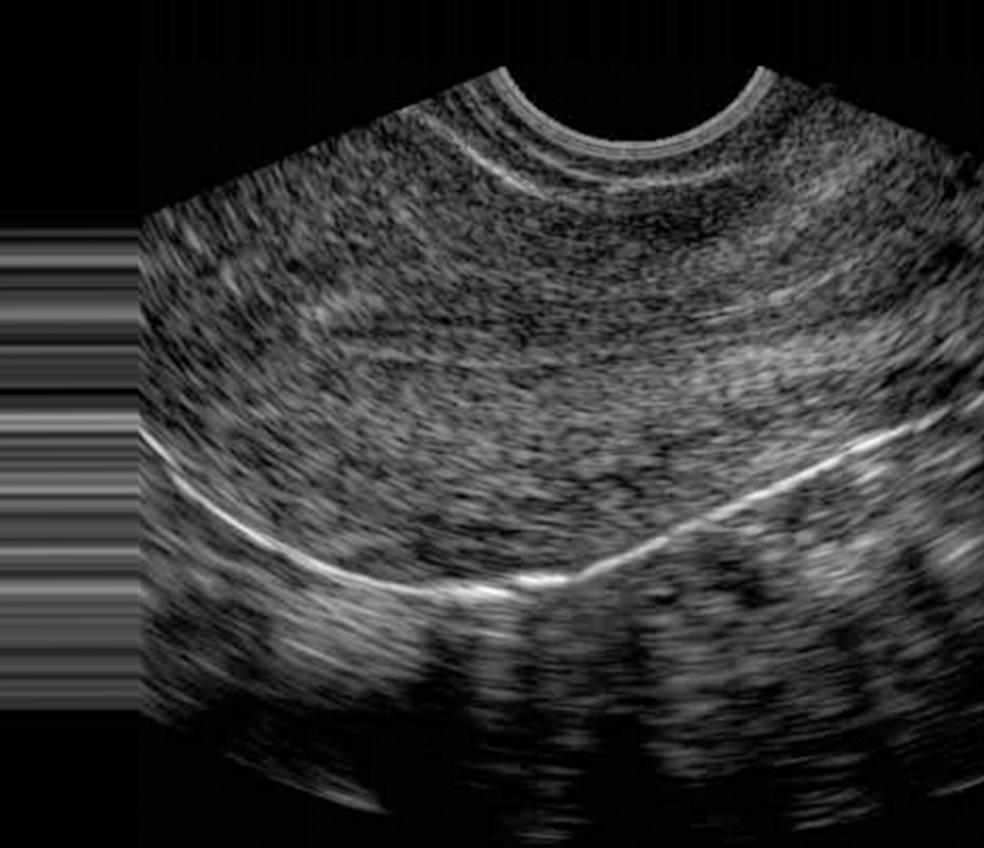
Label: notinfected